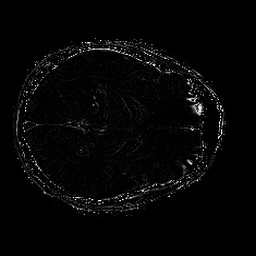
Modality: SWI
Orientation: axial
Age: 62
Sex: male
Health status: ill
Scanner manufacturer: philips
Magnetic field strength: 3 T
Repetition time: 0.031 s